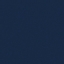
Land use / land cover: SeaLake